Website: walmart
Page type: cart
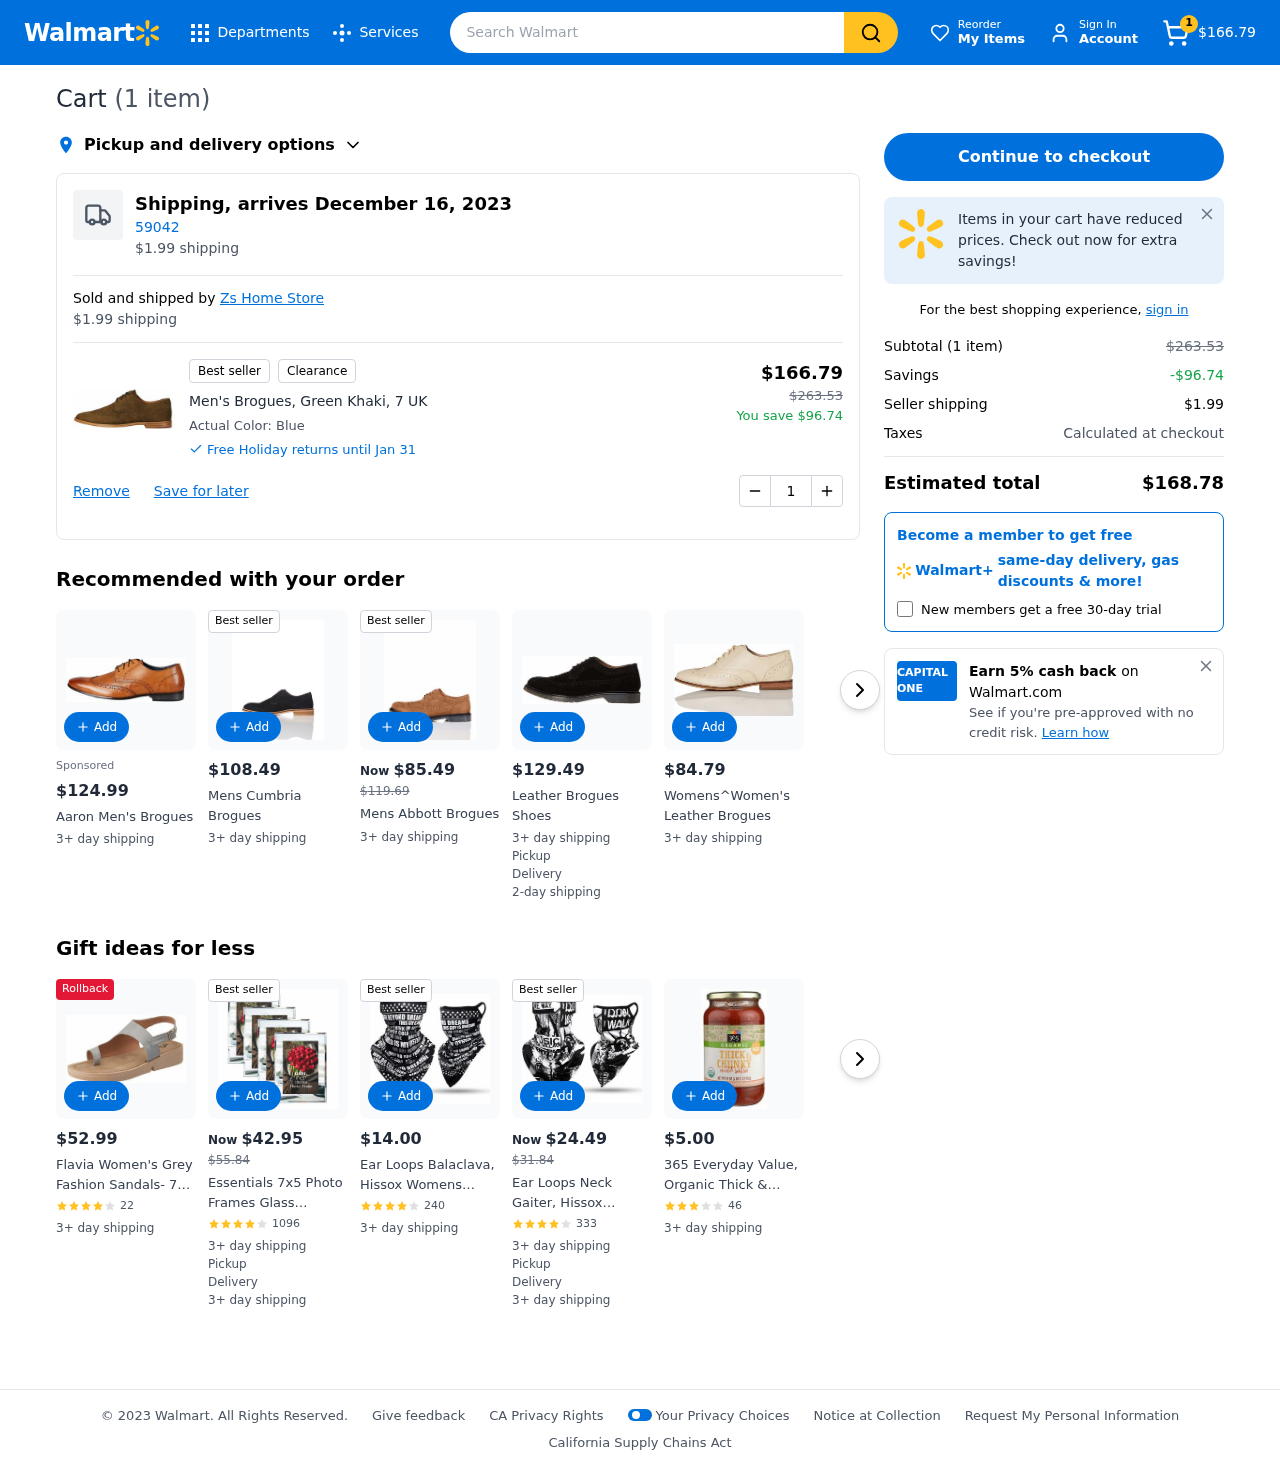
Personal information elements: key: PII_POSTCODE
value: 59042
Product elements: key: PRODUCT1_NAME
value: Men's Brogues, Green Khaki, 7 UK
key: PRODUCT1_PRICE
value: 166.79
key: PRODUCT1_QUANTITY
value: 1
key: PRODUCT1_ORIGINAL_PRICE
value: $263.53
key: PRODUCT1_SAVINGS
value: $96.74
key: PRODUCT1_SAVINGS
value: -$96.74
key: PRODUCT2_PRICE
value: $124.99
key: PRODUCT2_NAME
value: Aaron Men's Brogues
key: PRODUCT3_PRICE
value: $108.49
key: PRODUCT3_NAME
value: Mens Cumbria Brogues
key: PRODUCT4_PRICE
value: $85.49
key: PRODUCT4_ORIGINAL_PRICE
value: $119.69
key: PRODUCT4_NAME
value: Mens Abbott Brogues
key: PRODUCT5_PRICE
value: $129.49
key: PRODUCT5_NAME
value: Leather Brogues Shoes
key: PRODUCT6_PRICE
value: $84.79
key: PRODUCT6_NAME
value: Womens^Women's Leather Brogues
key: PRODUCT7_PRICE
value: $52.99
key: PRODUCT7_NAME
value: Flavia Women's Grey Fashion Sandals- 7 UK (39 EU) (8 US) (FL/219/GRY)
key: PRODUCT7_NUM_RATINGS
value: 22
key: PRODUCT8_PRICE
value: $42.95
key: PRODUCT8_ORIGINAL_PRICE
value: $55.84
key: PRODUCT8_NAME
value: Essentials 7x5 Photo Frames Glass Mirrored Picture Frame 7 x 5 Set, 4 Pack, Tabletop Display
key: PRODUCT8_NUM_RATINGS
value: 1096
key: PRODUCT9_PRICE
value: $14.00
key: PRODUCT9_NAME
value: Ear Loops Balaclava, Hissox Womens Mens Comfort Bandana Face Scarf Bandana Mask Neck Gaiters Outdoor
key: PRODUCT9_NUM_RATINGS
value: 240
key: PRODUCT10_PRICE
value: $24.49
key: PRODUCT10_ORIGINAL_PRICE
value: $31.84
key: PRODUCT10_NAME
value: Ear Loops Neck Gaiter, Hissox Womens Mens Face Scarf Shield Bandana Ear Loops Dust UV Balaclava Outd
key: PRODUCT10_NUM_RATINGS
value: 333
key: PRODUCT11_PRICE
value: $5.00
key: PRODUCT11_NAME
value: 365 Everyday Value, Organic Thick & Chunky Mild Salsa, 35 Oz
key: PRODUCT11_NUM_RATINGS
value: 46
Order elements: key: ORDER_NUM_ITEMS
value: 1
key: ORDER_NUM_ITEMS
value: (1 item)
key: ORDER_SUBTOTAL
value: $166.79
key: ORDER_DELIVERY_DATE
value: Shipping, arrives December 16, 2023
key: ORDER_SHIPPING_COST
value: $1.99
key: ORDER_TOTAL
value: $168.78
Search elements: key: HEADER_SEARCH
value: Search Walmart